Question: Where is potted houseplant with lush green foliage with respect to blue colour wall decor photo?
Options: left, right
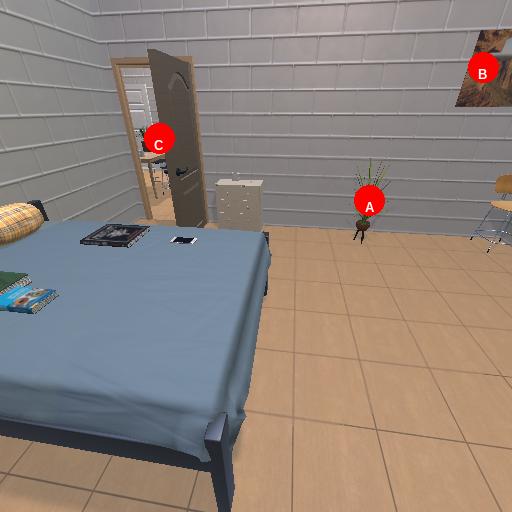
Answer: left